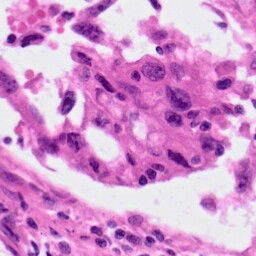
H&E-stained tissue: Lung